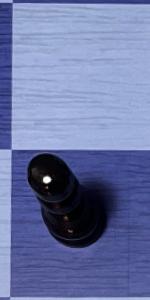
Label: Pawn_Black